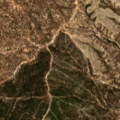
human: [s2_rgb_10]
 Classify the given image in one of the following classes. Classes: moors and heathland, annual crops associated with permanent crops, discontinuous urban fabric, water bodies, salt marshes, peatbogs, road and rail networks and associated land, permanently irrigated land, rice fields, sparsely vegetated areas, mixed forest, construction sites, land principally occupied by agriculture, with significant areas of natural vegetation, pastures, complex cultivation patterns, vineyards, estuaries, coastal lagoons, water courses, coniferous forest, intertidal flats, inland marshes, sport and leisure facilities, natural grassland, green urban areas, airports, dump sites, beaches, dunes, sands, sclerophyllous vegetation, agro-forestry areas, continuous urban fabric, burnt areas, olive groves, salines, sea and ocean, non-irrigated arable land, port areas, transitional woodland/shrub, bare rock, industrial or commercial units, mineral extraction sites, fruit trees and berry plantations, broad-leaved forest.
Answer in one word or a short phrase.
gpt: rice fields, broad-leaved forest, transitional woodland/shrub